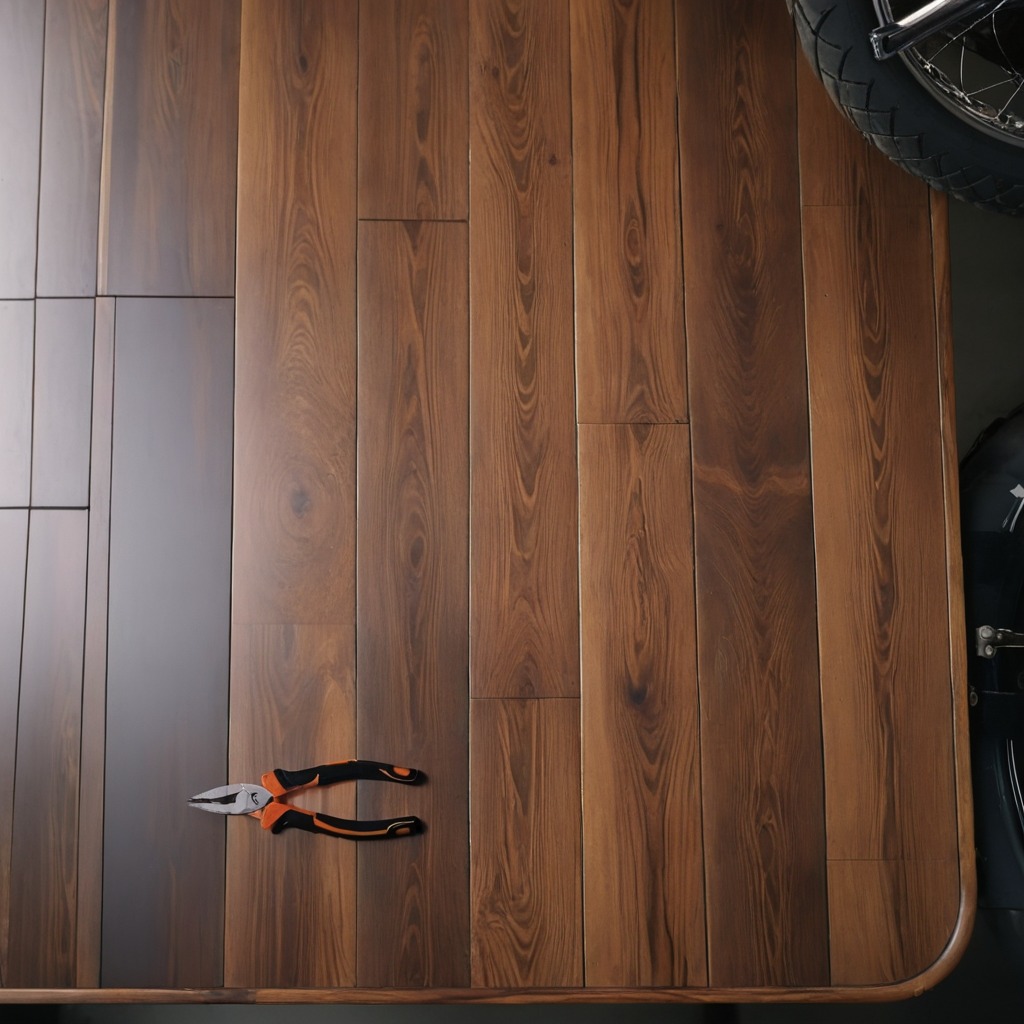
A plier is lying on an oil-spilled wooden table in a vintage motorcycle garage.